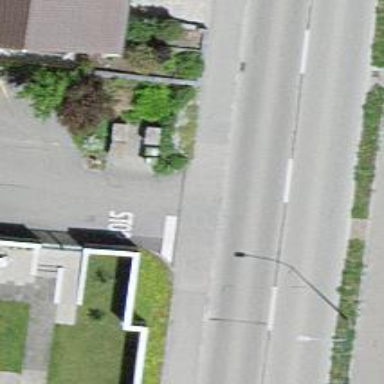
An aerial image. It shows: Road with stop sign.